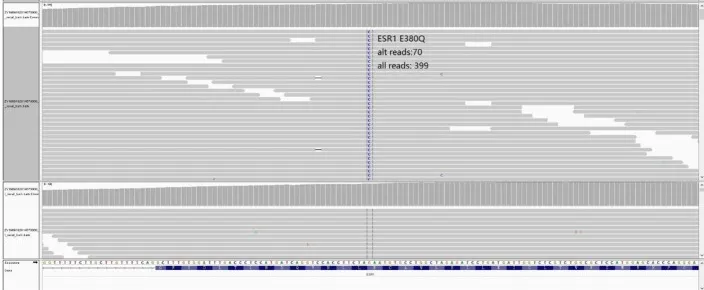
Acquired mutations were detected in the sample of peritoneal metastatic lesion and visualized through Integrative Genomics Viewer (IGV). (B) Variant ESR1 p. E380Q IGV plot (all reads: 399, alternative allele supported reads: 70).
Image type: chart (chart)